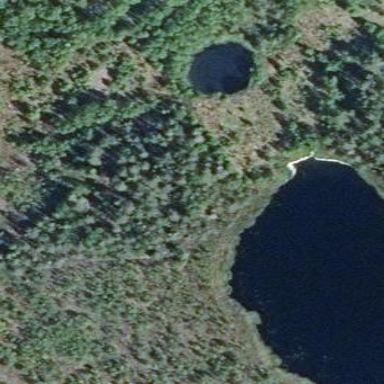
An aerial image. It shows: Pond surrounded by natural water.